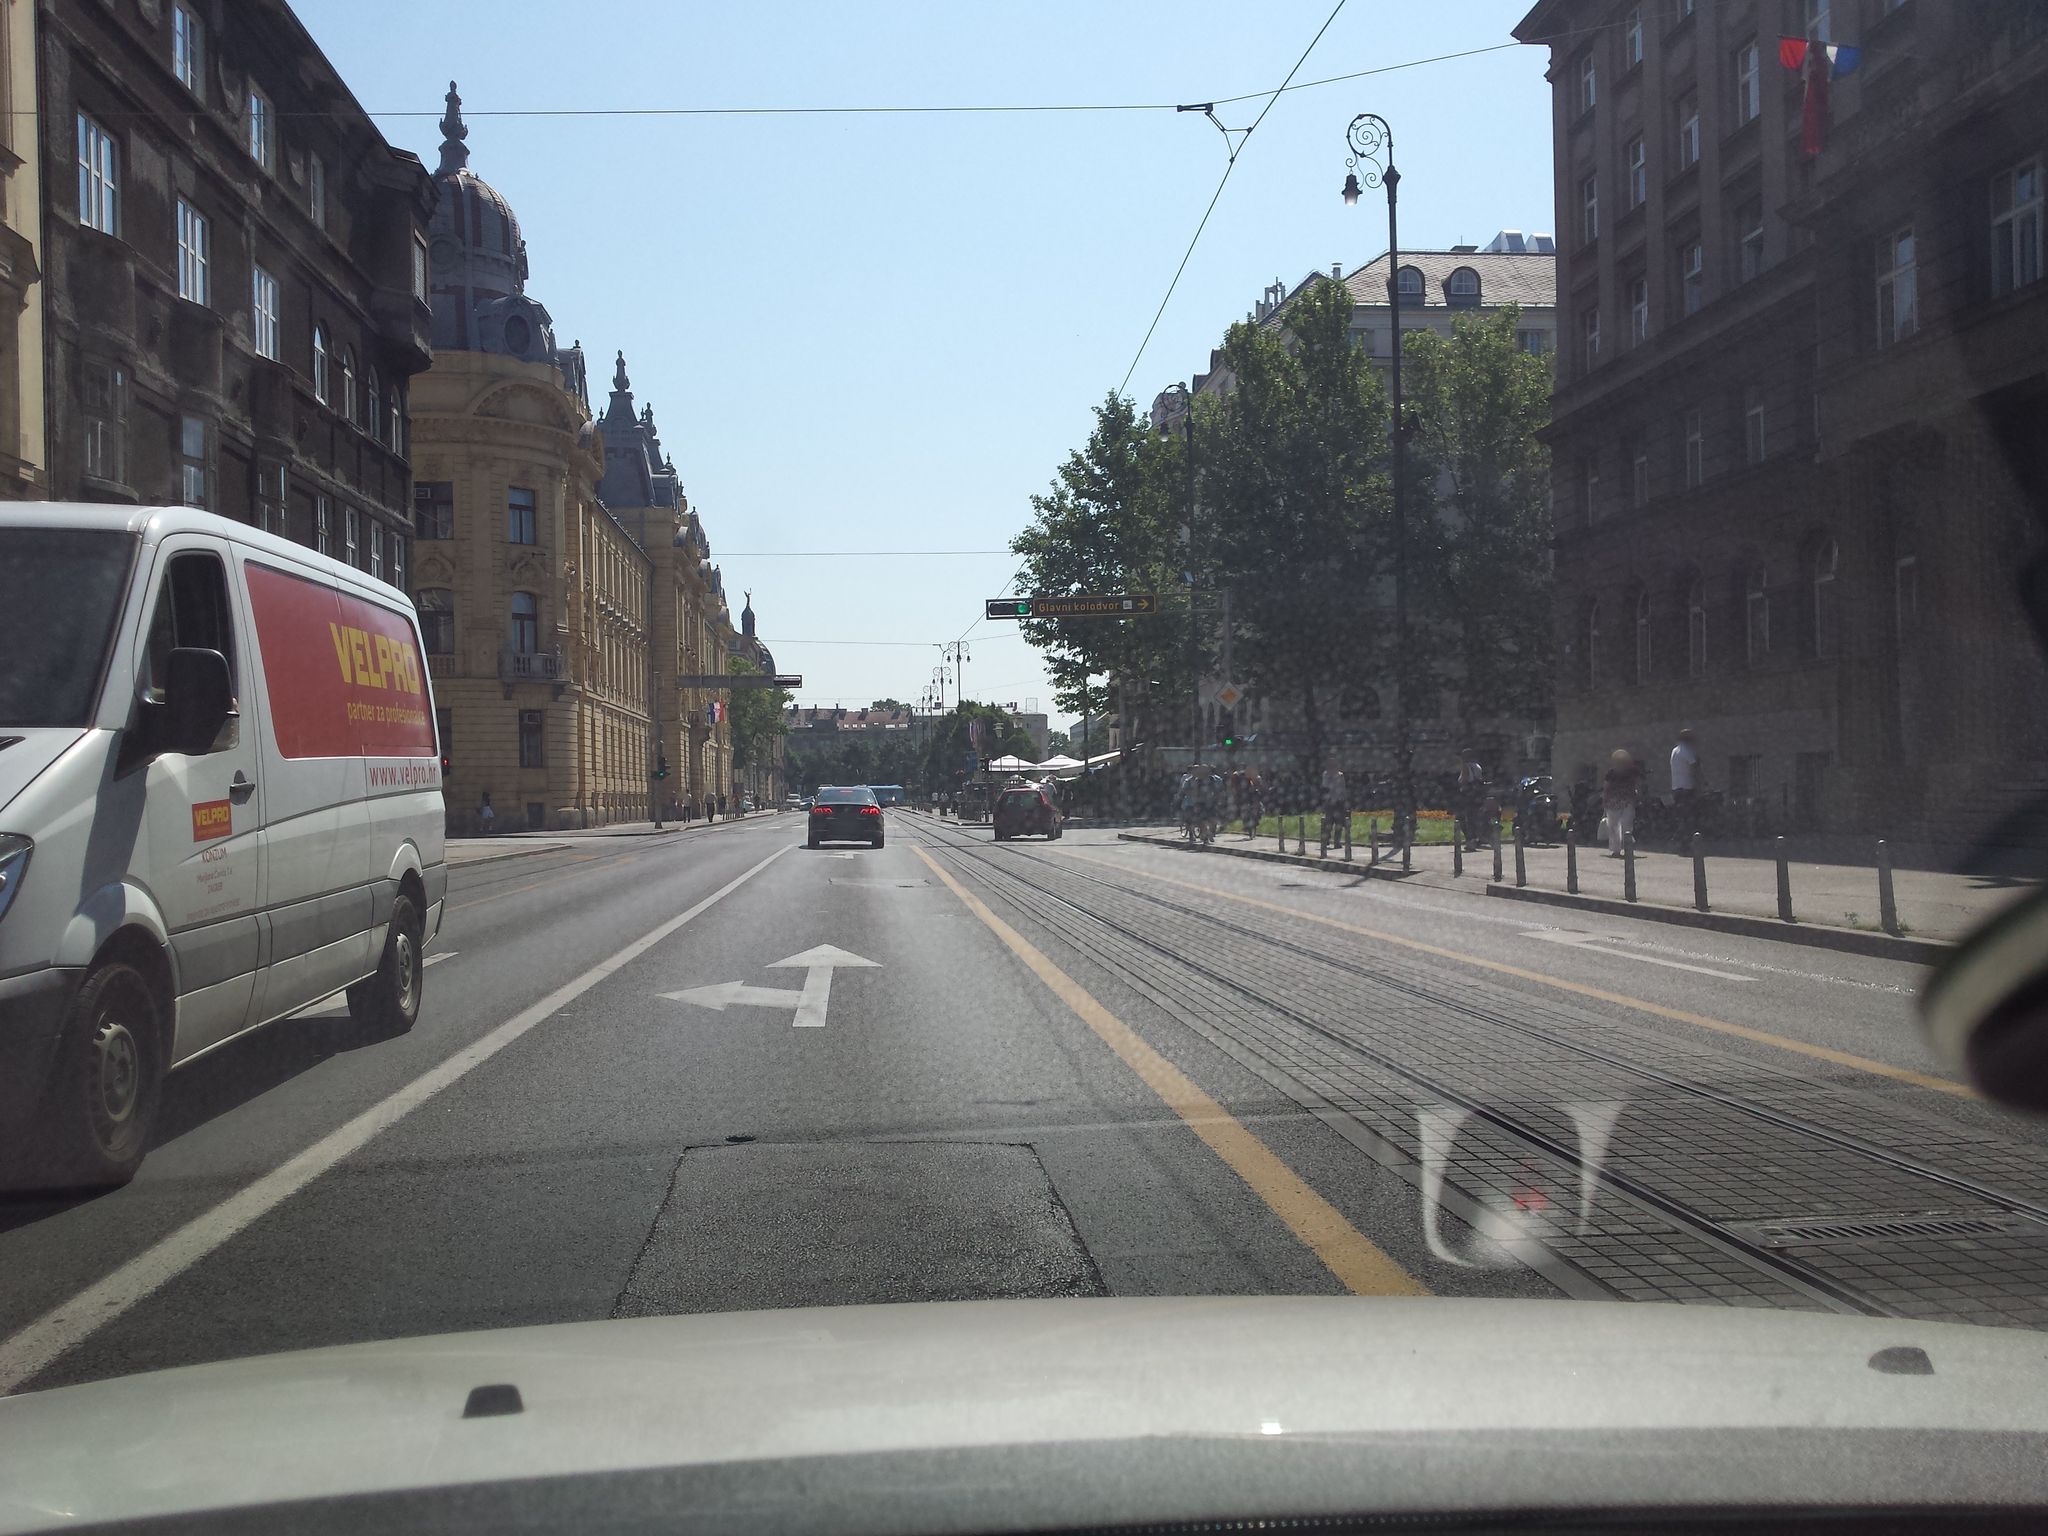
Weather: cloudy
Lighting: day
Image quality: good
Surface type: driving surface
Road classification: tertiary
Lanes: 5
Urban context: urban centre
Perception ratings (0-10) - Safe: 4.78, Lively: 7.98, Beautiful: 6.89, Boring: 2.24, Depressing: 2.24, Wealthy: 7.71